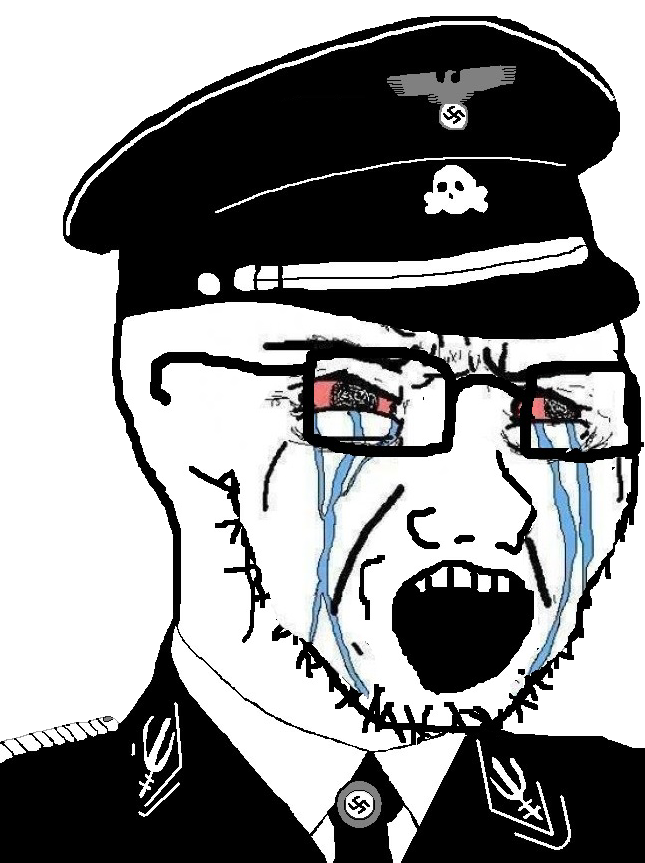
Label: 5_Soyjak